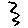
Label: zigzag